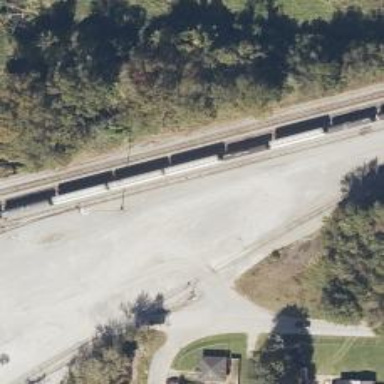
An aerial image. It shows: Railway yard.